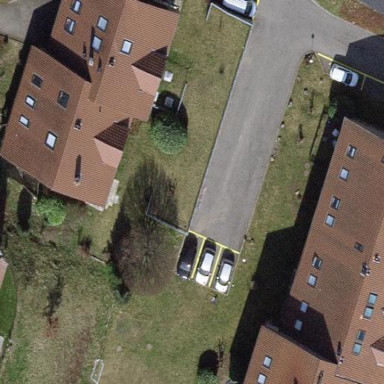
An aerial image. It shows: Group of garages.